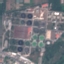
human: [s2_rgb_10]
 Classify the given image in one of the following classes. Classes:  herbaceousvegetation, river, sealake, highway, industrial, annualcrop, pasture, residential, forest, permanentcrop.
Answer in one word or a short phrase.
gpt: Industrial